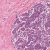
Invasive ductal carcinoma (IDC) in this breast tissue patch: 0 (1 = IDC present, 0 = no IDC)